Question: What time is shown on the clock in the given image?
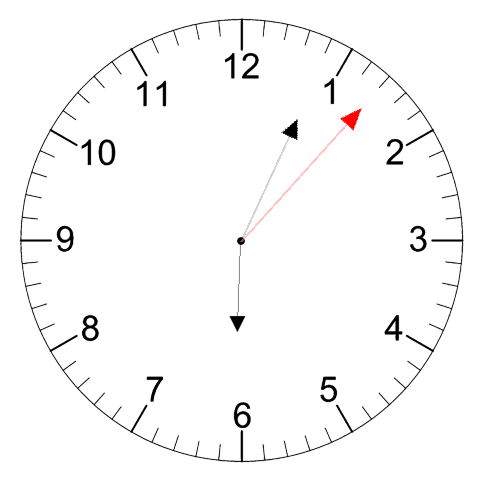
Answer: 06:04:07